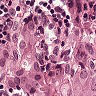
Metastatic tissue present: yes